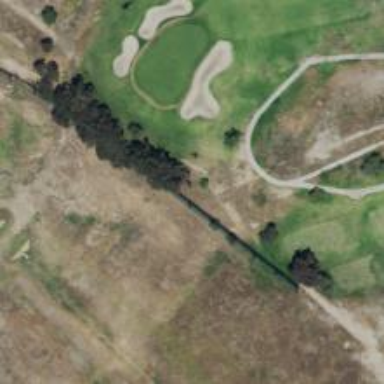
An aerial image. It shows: Path for golf carts.